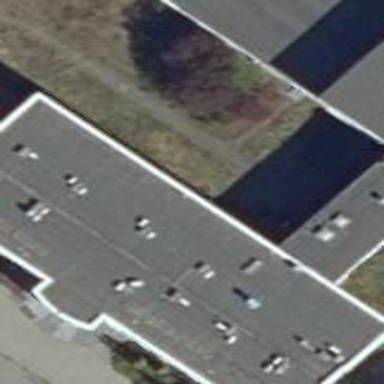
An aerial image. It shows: Office building.